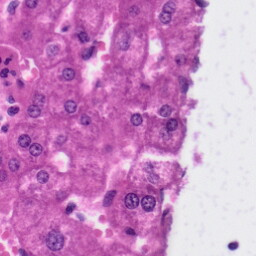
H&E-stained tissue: Liver